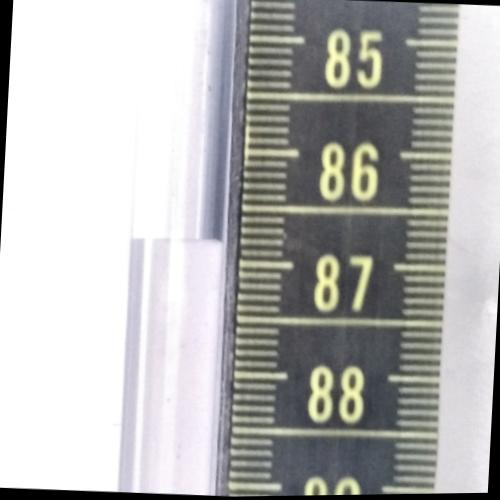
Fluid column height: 86.8 cm